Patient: sex M, age 57
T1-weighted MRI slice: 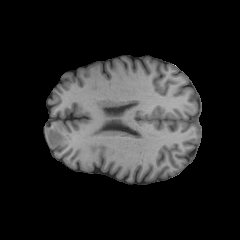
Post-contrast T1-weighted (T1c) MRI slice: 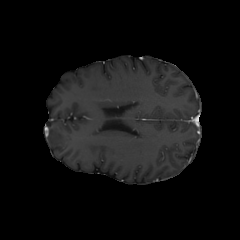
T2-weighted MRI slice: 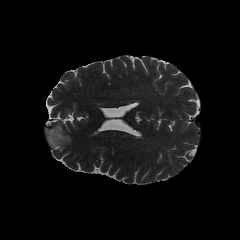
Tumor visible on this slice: yes
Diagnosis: Oligodendroglioma, IDH-mutant, 1p/19q-codeleted
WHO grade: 2